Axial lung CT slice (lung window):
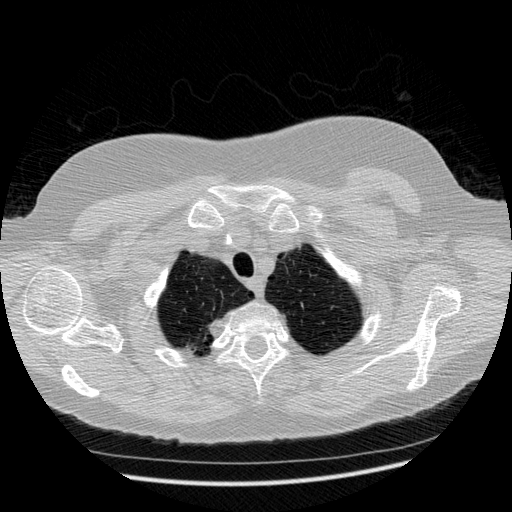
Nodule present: no